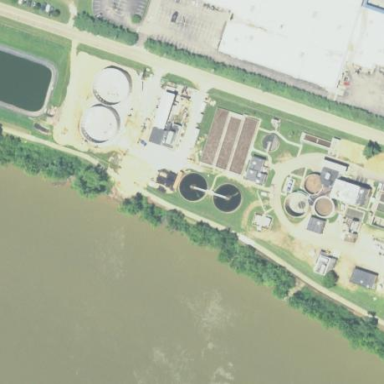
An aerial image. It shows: View of wastewater plant.